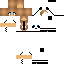
A female skeleton skin with dark skin, wearing brown bald dressed in a blue hoodie and brown pants, featuring a closed mouth.